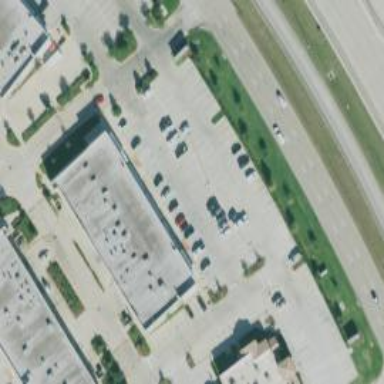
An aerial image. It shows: Parking area.